Question:
I am trying to extract from a data set like this one above the numbers from the row named waiting into a new column but if I try to do the result is correct in some rows but others are giving me the last numbers on other rows .
I would like to have the information from the specific row including decimals, into a new column but not to get the other numbers .
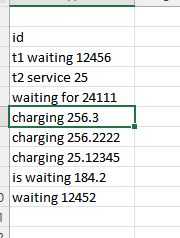
Answer: Please try this
'''
library(stringr)
data <- c('t1 waiting 1234', 'waiting 1234.5')
data <- trimws(str_extract_all(data, '\s\d.*'))
data
'''